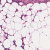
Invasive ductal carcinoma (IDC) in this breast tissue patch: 1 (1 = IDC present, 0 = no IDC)